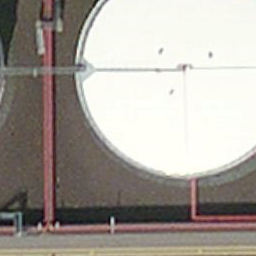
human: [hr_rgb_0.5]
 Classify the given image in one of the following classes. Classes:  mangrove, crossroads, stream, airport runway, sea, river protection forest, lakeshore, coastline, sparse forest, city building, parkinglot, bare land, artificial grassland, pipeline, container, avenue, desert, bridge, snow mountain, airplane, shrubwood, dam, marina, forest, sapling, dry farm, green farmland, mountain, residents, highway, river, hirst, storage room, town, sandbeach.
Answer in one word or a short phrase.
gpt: storage room